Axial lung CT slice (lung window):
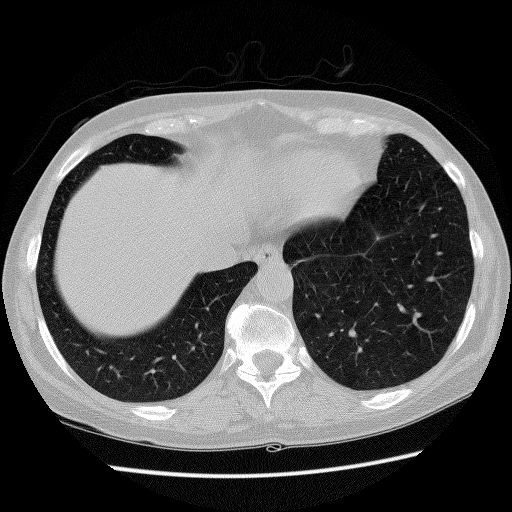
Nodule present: no